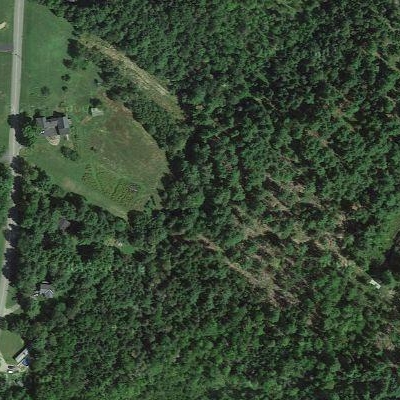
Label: Forest